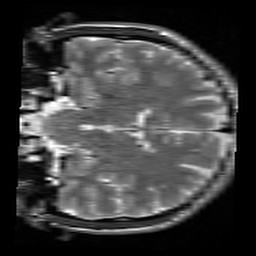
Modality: T2w
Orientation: coronal
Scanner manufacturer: siemens
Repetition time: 3.9 s
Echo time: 0.076 s